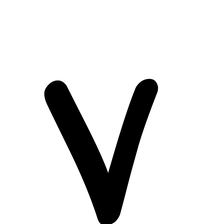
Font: PatrickHand-Regular